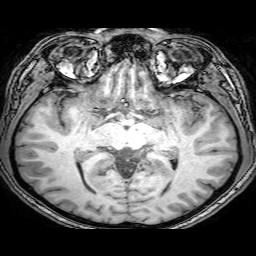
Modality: T1w
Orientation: coronal
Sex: male
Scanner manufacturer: philips
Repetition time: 0.008117 s
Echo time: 0.00373 s